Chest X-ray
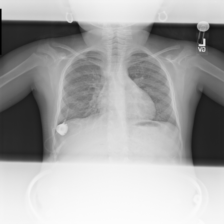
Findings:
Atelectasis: negative
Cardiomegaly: negative
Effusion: negative
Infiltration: negative
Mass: negative
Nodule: negative
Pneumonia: negative
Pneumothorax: negative
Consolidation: negative
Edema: negative
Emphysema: negative
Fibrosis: negative
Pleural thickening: negative
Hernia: negative